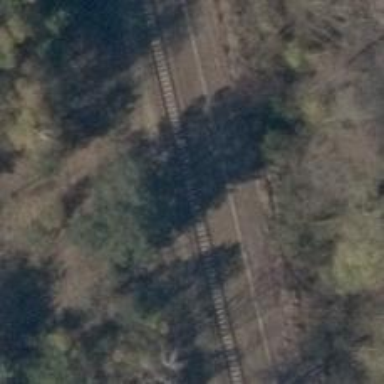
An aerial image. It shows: Railway track.